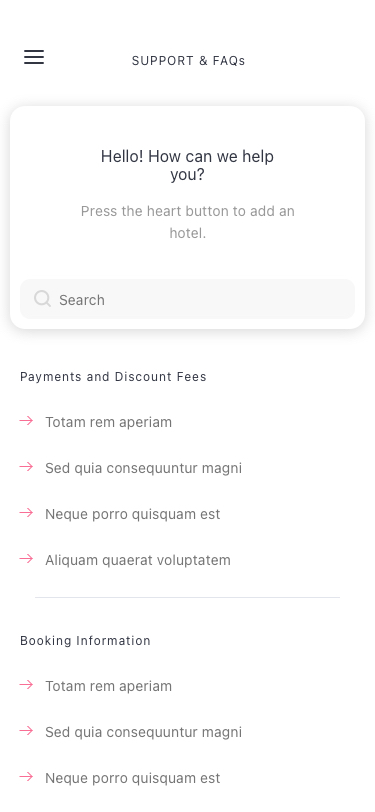
Text in this UI design:
Neque porro quisquam est
Sed quia consequuntur magni
Totam rem aperiam
Booking Information
Aliquam quaerat voluptatem
Neque porro quisquam est
Sed quia consequuntur magni
Totam rem aperiam
Payments and Discount Fees
Press the heart button to add an hotel.
Hello! How can we help you?
SUPPORT & FAQs